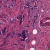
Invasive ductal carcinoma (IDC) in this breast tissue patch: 1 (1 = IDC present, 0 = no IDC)